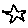
Label: star